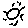
Label: sun